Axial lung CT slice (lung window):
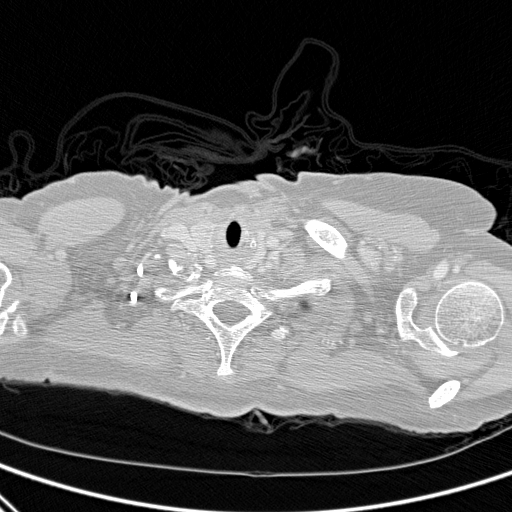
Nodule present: no